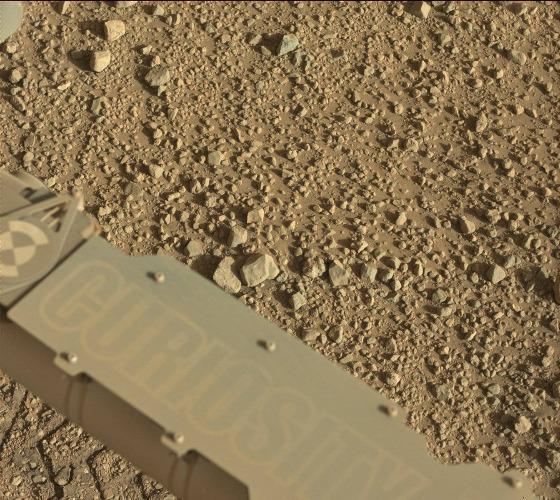
Terrain classes present: Background, Gravel / Sand / Soil, Rock, Shadow, Track